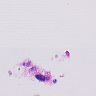
Metastatic tissue present: no